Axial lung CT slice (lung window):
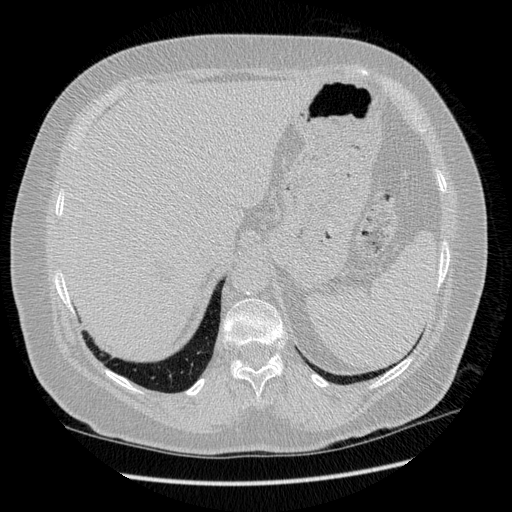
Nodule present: no